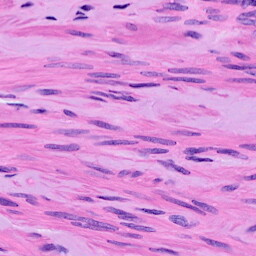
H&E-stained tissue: Ovarian